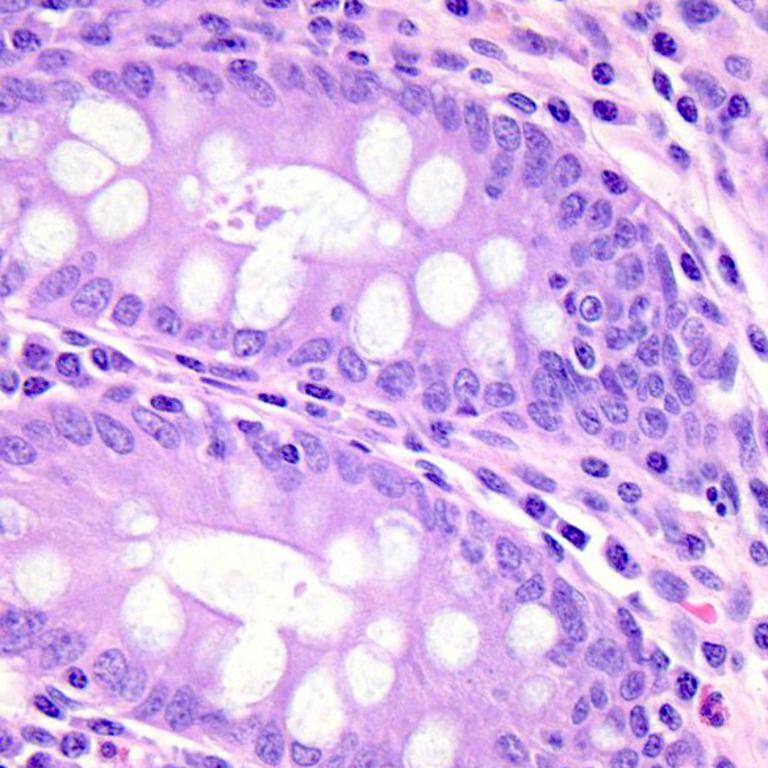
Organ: colon
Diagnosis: benign